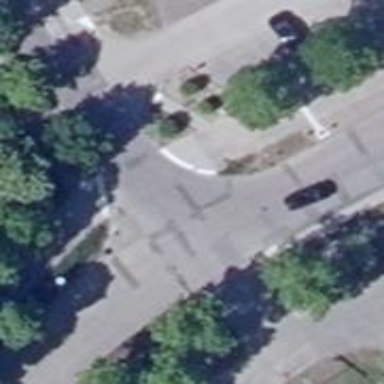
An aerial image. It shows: Residential road with concrete surface.